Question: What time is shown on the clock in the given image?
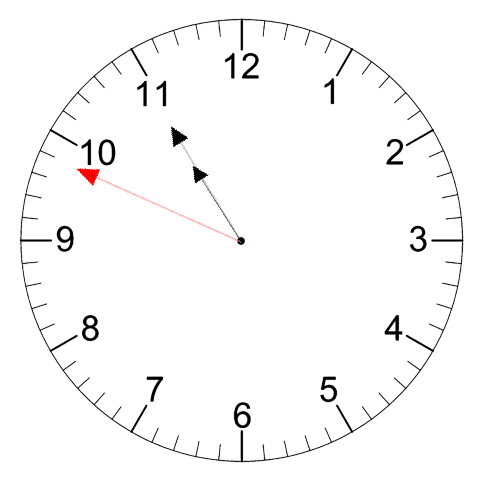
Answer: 10:54:49